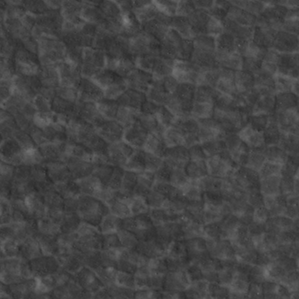
Label: non_frost